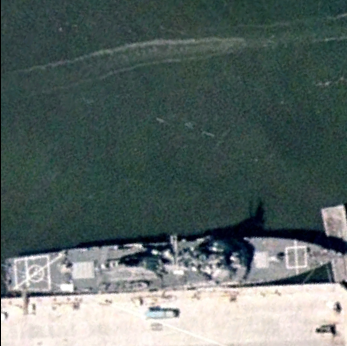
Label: destroyer